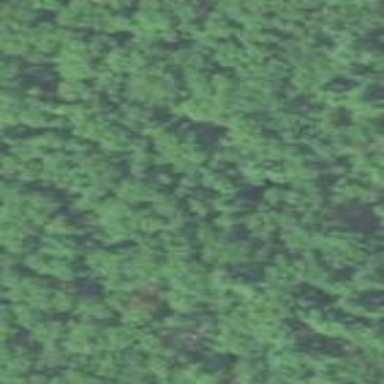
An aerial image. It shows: Mixed woodland with various types of leaves.